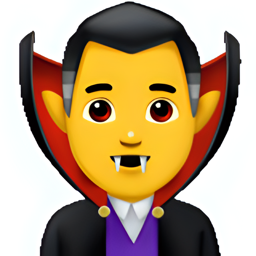
Name: man vampire
Emoji: 🧛‍♂️
Group: People & Body
Sub-group: person-fantasy